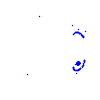
Particle: electron